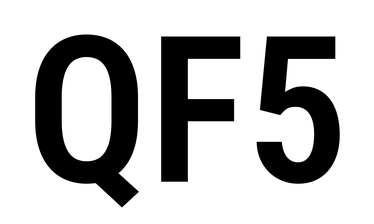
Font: Roboto_Condensed_SemiBold